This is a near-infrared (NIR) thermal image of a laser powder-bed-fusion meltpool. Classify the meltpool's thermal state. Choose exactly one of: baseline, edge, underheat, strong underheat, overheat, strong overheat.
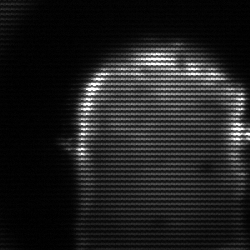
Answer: baseline